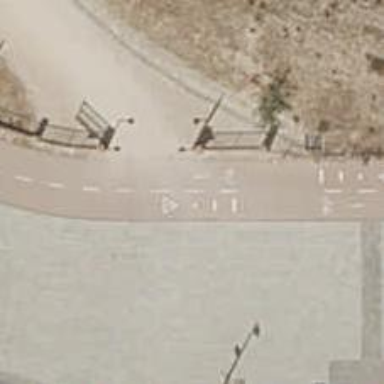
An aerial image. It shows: Concrete cycleway.